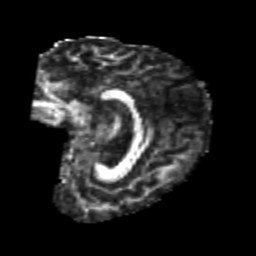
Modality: FA
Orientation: sagittal
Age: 24
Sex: female
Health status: healthy
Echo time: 0.074 s